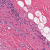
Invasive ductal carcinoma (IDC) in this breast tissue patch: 0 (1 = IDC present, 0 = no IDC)